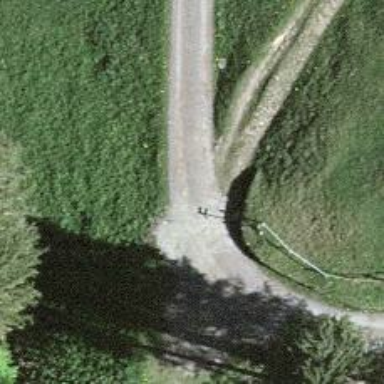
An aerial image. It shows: Guidepost providing information.